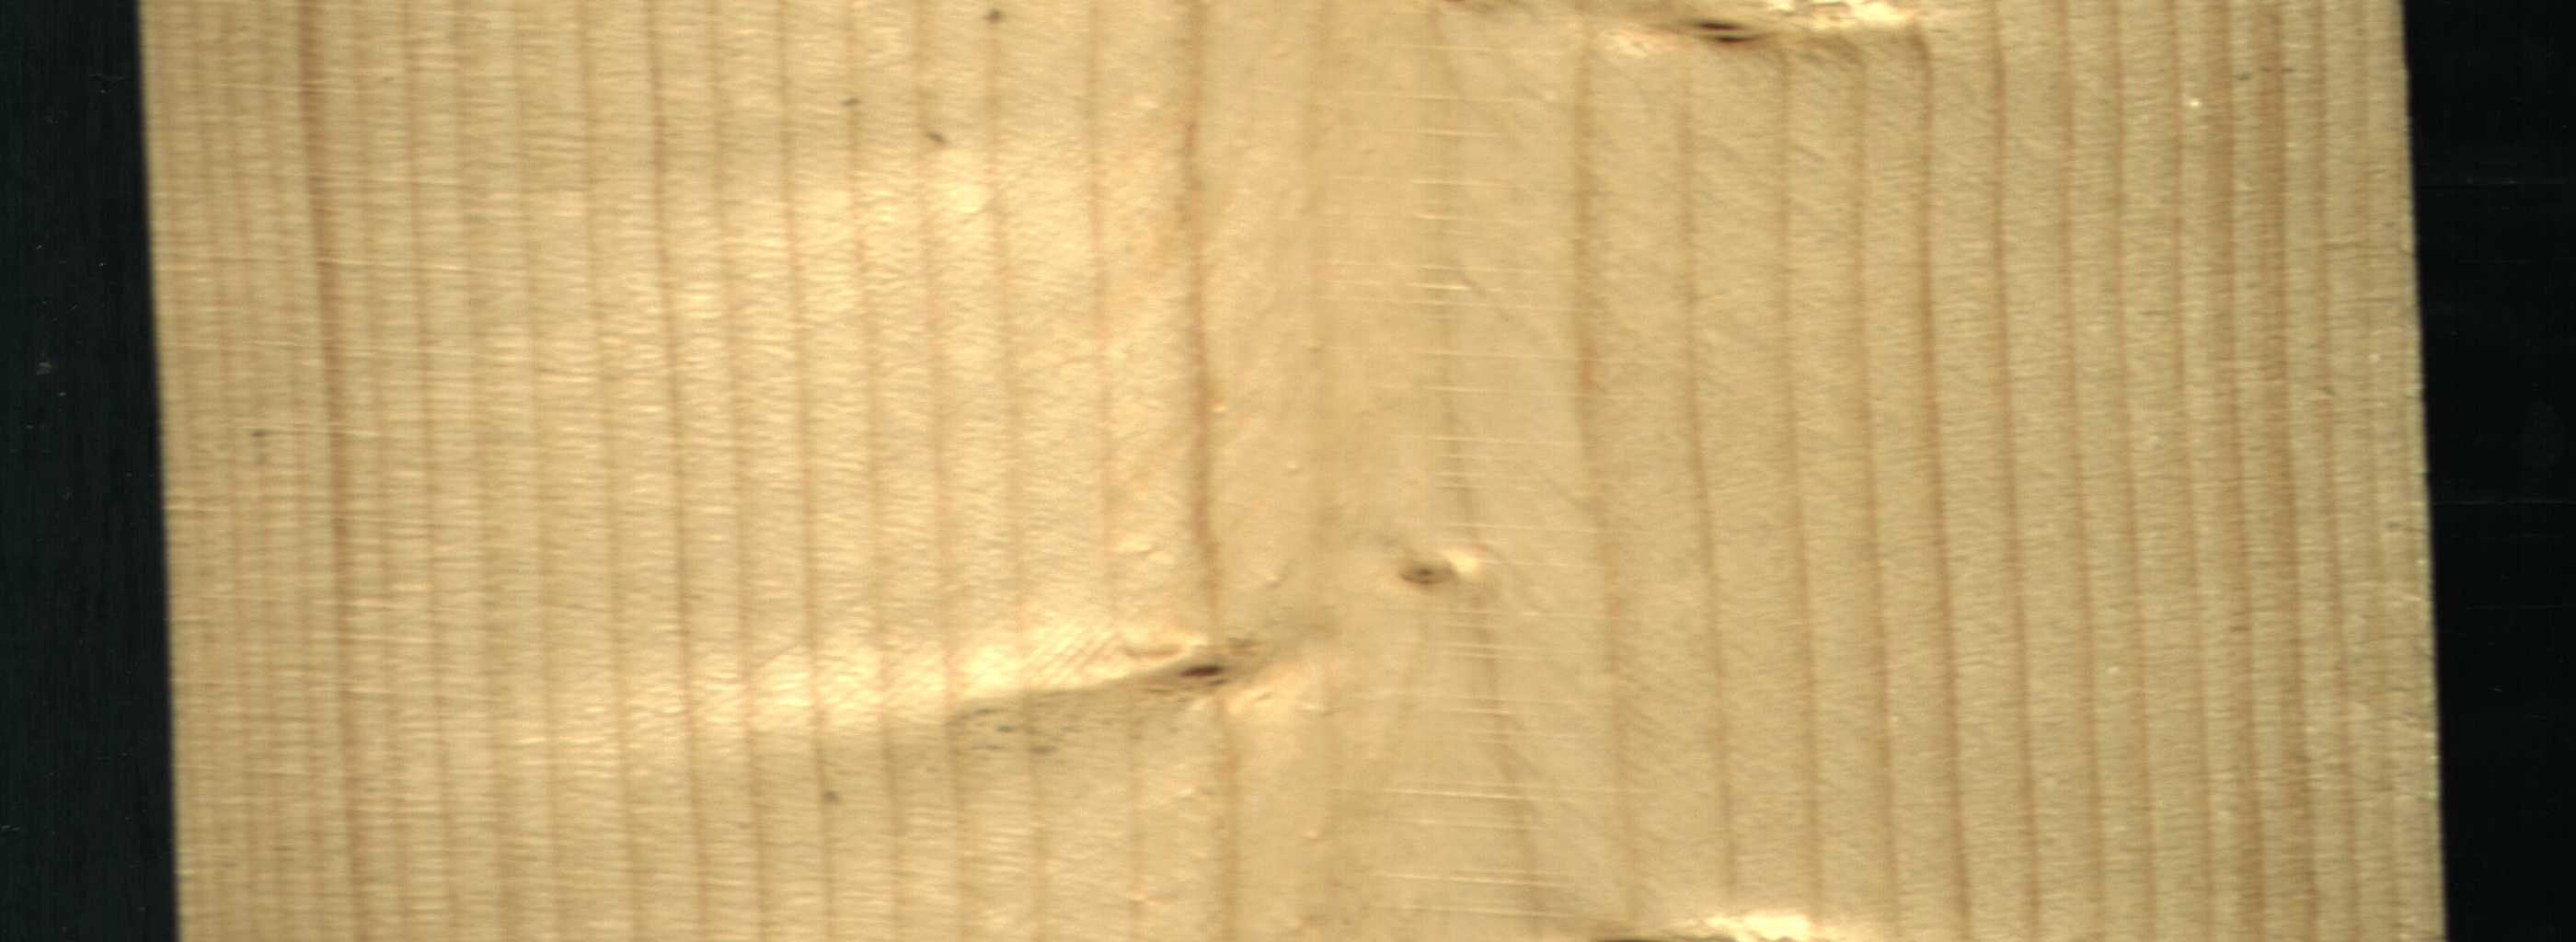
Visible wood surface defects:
Live_Knot
Live_Knot
Live_Knot